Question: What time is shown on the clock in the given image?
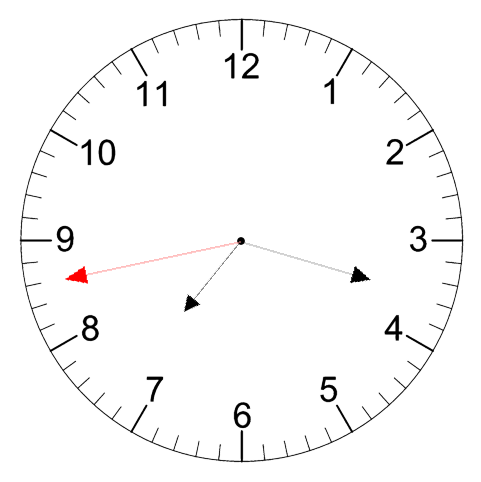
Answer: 07:17:43